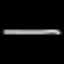
Label: line